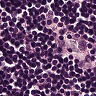
Metastatic tissue present: no